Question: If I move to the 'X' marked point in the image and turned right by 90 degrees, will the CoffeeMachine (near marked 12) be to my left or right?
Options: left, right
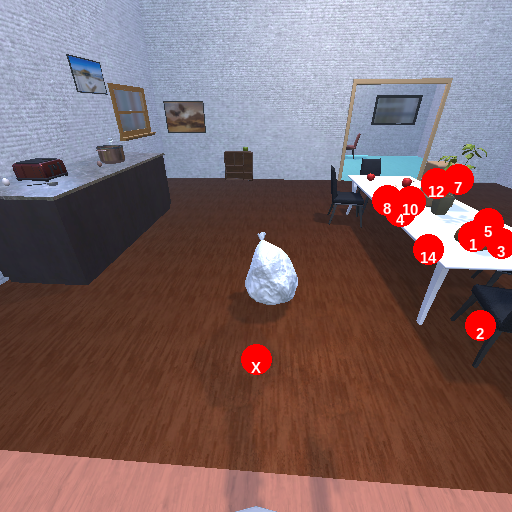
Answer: left